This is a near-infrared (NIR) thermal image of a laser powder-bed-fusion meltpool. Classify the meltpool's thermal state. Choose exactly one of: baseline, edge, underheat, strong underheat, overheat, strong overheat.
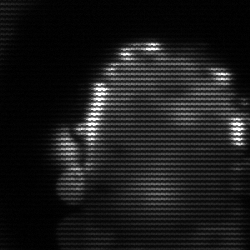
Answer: baseline